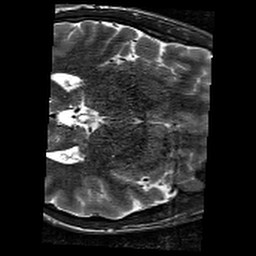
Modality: T2w
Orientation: axial